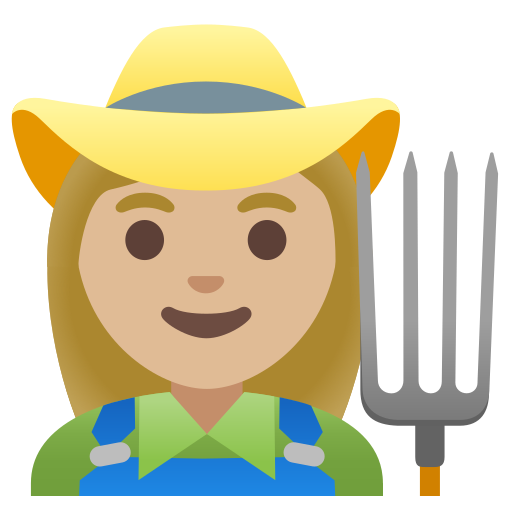
Emoji: 👩🏼‍🌾